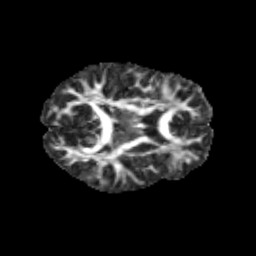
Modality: FA
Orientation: axial
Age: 9
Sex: male
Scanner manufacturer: siemens
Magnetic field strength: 3 T
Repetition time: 3.8 s
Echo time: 0.07 s